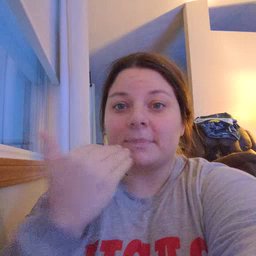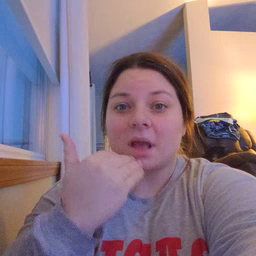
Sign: pizza